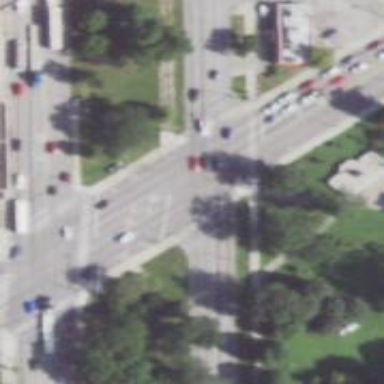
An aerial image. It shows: Footway with traffic island. The footway includes crossing island.